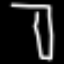
Label: pants